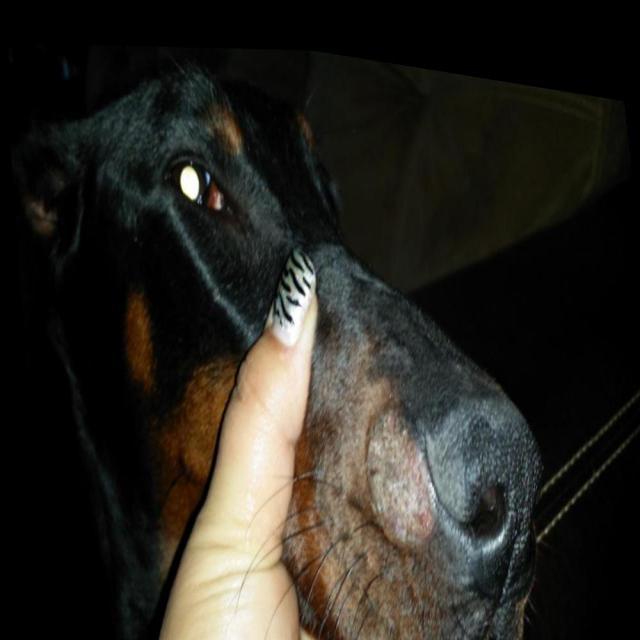
Canine ringworm (Dermatophytosis) — fungal infection caused by Microsporum or Trichophyton. Presents with circular alopecia, scaling, crusting, and broken hairs.